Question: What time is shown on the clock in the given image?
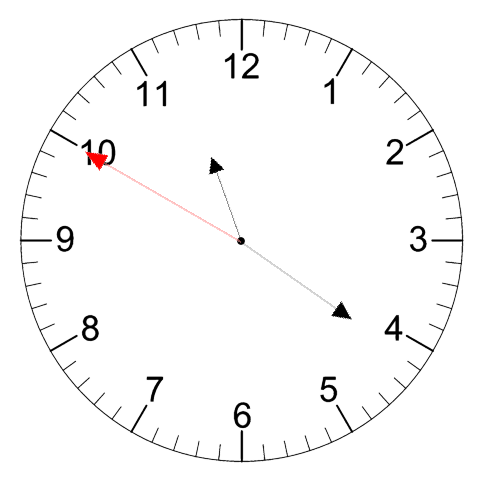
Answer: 11:20:50